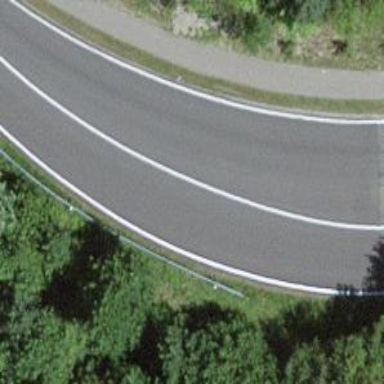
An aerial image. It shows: Secondary road with asphalt surface.